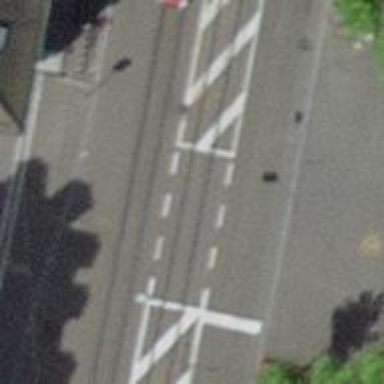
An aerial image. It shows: Tram level crossing on railway.